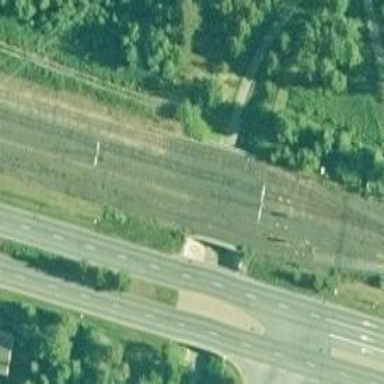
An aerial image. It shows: Wedge is used for the railway derail.